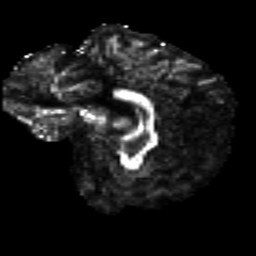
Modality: FA
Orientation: sagittal
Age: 32
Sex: male
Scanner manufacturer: siemens
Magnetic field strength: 3 T
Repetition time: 8.8 s
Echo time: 0.085 s